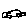
Label: car